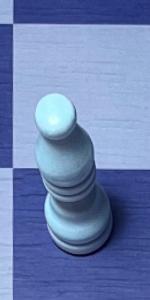
Label: Bishop_White